Current action and preconditions to check: trajectory_clear

Your task: For each precondition in the list above, predict whether it will hold at this action.

Consider the current scene as observed from the mobile robot's camera, and analyze the predicted future states of all dynamic agents (e.g., people, animals, vehicles, or any moving entities) within the NEXT SECOND.

IMPORTANT: Only answer "very likely" if you are absolutely certain—based on strong, clear evidence—that a dynamic agent will violate the precondition in the predicted future state. Do NOT answer "very likely" for unlikely, ambiguous, or low-probability risks.

Ask yourself for each precondition: Is there a high probability, with clear and convincing evidence, that the predicted future states of any dynamic agent will interfere with the predicted future state of the currently executing action within the NEXT SECOND, causing that precondition to fail?

Assess the risk level based on these predictions. Use "likely" or "very likely" if motions create a clear risk of interference.

Use "neutral" or "improbable" if agents are nearby but their predicted paths are clearly diverging or non-conflicting.

Failure Risk Categories: "very improbable", "improbable", "neutral", "likely", "very likely"

Answer Format: Output ONLY the probability_of_failure value from these categories: "very improbable", "improbable", "neutral", "likely", "very likely"

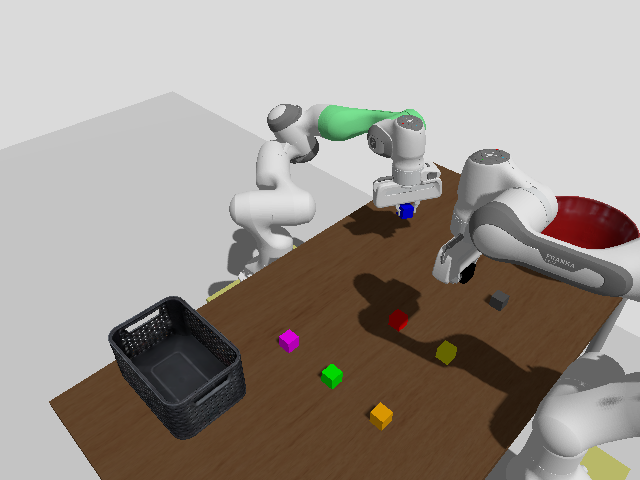

Answer: very improbable